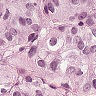
Metastatic tissue present: yes